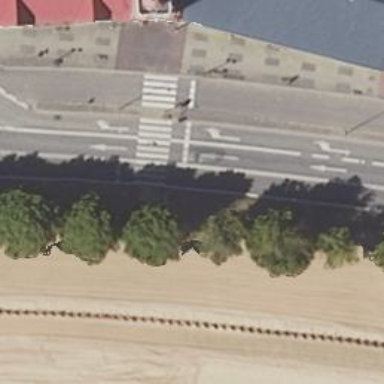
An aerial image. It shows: Embankment created as man-made structure.